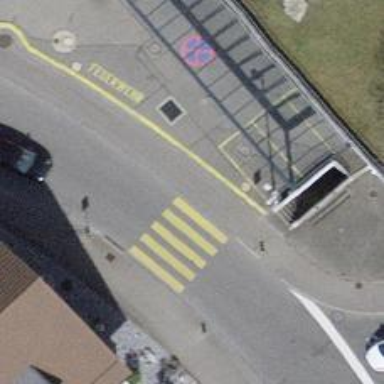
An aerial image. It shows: Marked zebra crossing with visible markings.